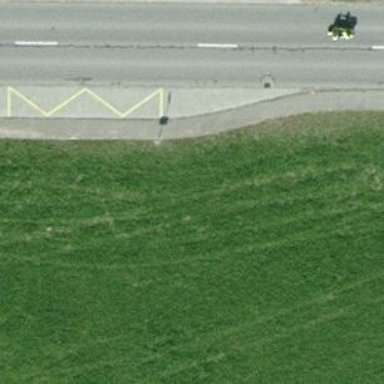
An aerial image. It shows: Bus stop with platform for public transport.